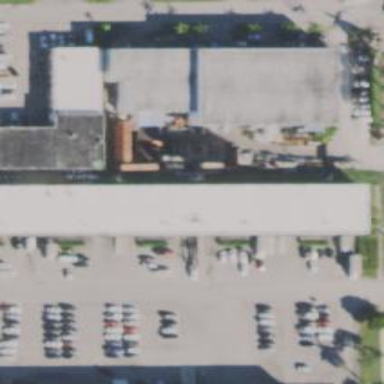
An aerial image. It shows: Warehouse.